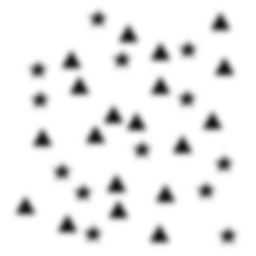
Squares: 0
Triangles: 19
Stars: 13
Total shapes: 32